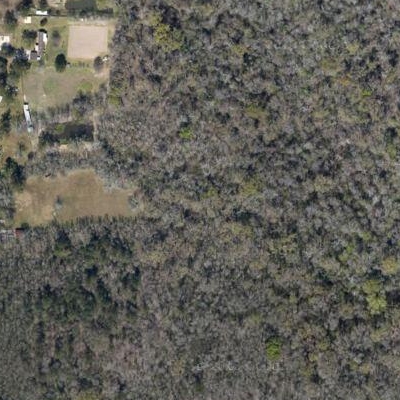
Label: eForest